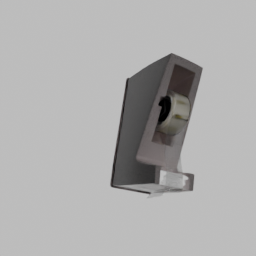
Label: tools